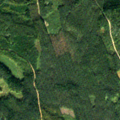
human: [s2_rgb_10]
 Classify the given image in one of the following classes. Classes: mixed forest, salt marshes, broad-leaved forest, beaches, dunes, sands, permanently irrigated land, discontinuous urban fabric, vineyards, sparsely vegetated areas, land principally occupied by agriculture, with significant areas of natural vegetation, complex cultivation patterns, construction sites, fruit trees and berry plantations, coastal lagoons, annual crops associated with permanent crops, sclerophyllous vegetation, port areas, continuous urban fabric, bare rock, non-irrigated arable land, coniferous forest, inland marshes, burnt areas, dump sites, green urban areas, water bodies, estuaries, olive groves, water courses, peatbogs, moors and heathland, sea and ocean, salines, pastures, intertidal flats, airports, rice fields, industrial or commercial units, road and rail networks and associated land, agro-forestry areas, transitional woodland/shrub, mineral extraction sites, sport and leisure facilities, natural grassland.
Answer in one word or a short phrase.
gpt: coniferous forest